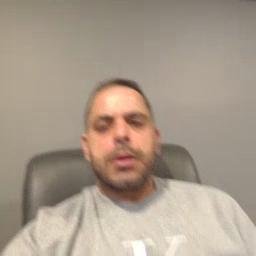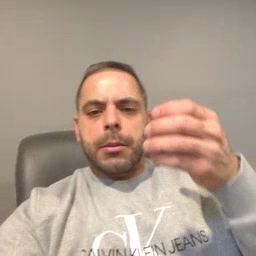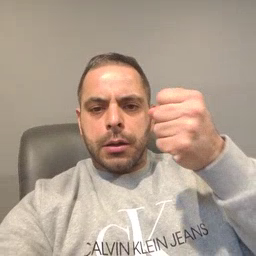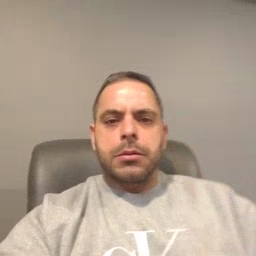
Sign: milk